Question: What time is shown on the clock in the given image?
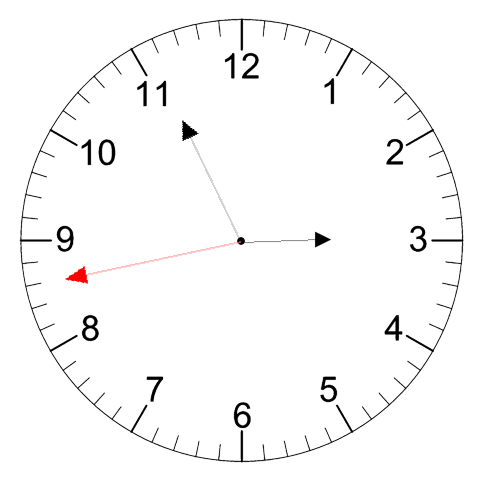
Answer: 02:55:43